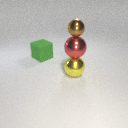
large yellow metal sphere in front of large green rubber cube